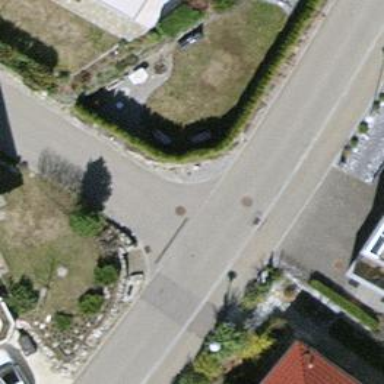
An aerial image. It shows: Asphalt road designated as living street.